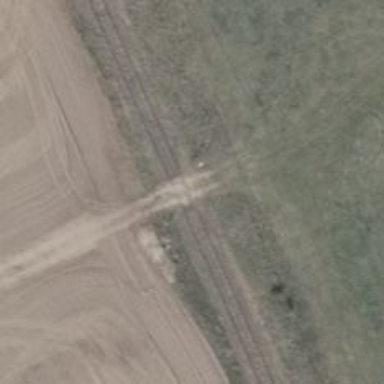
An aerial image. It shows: Level crossing with saltire marking.